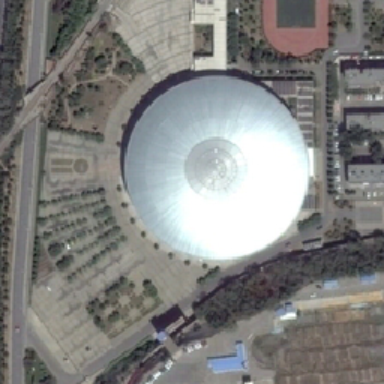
The round white stadium is close to the ground track and some buildings are located at the corners of the two intersections .